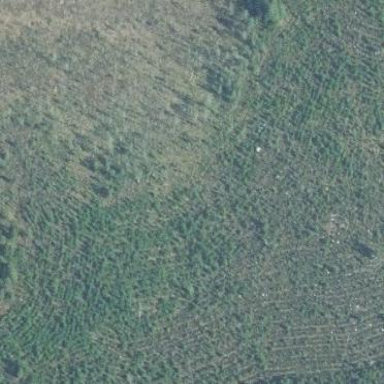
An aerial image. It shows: Area covered in scrub vegetation.